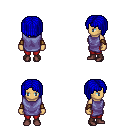
a pixel art fantasy rpg character, female body template, human, tanned skin, chain tabard jacket, red pants, blue pageboy hairstyle, cloth bracers, maroon shoes, four views (front, back, left, right), 2x2 character sprite sheet, small pixel art, hard edges, no anti-aliasing